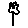
Label: flower